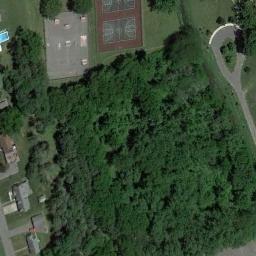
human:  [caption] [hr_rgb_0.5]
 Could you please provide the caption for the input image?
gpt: Beside a large amount of trees there are basketball courts and residential area .

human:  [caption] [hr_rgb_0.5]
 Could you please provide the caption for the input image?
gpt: There is a basketball court surrounded by many trees .

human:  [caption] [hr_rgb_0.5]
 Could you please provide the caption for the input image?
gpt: Two basketball courts next to an open area while some tree and buildings beside .

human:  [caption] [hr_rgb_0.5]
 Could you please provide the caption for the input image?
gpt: There is a large forest beside the basketball court .

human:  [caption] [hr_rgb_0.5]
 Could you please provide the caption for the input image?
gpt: A vacant lot is beside the basketball court .